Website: home-depot
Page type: customer-info-address
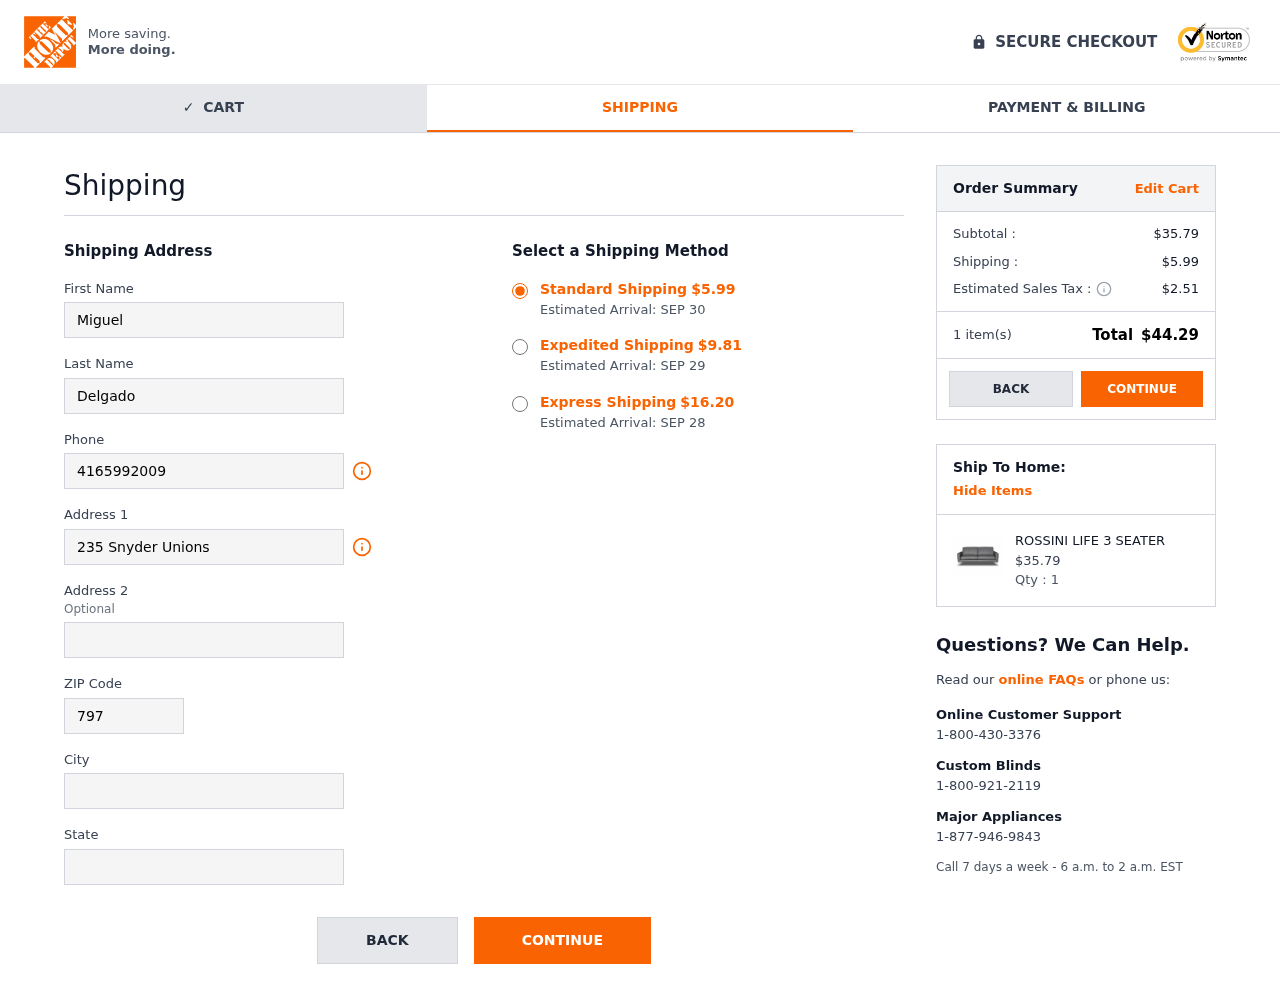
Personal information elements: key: PII_CITY
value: East Matthew
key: PII_FIRSTNAME
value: Miguel
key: PII_LASTNAME
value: Delgado
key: PII_PHONE
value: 4165992009
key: PII_POSTCODE
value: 79712
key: PII_STATE
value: New Hampshire
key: PII_STREET
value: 235 Snyder Unions
Product elements: key: PRODUCT1_NAME
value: ROSSINI LIFE 3 SEATER
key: PRODUCT1_PRICE
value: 35.79
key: PRODUCT1_QUANTITY
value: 1
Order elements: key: ORDER_SHIPPING_COST
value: $5.99
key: ORDER_DELIVERY_DATE
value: Estimated Arrival: SEP 30
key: ORDER_SHIPPING_COST_EXPEDITED
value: $9.81
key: ORDER_DELIVERY_DATE_EXPEDITED
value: Estimated Arrival: SEP 29
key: ORDER_SHIPPING_COST_EXPRESS
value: $16.20
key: ORDER_DELIVERY_DATE_EXPRESS
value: Estimated Arrival: SEP 28
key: ORDER_SUBTOTAL
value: $35.79
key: ORDER_TAX
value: $2.51
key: ORDER_NUM_ITEMS
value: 1 item(s)
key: ORDER_TOTAL
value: $44.29